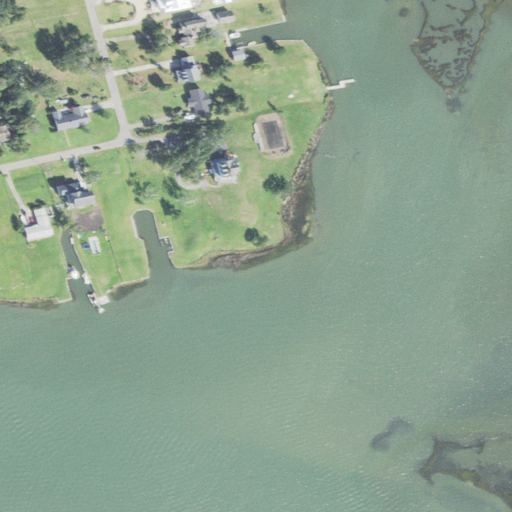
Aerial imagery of cape in North Carolina named Ennett Point containing open water, open development, low intensity development, herbaceous wetlands, grassland, barren land, and medium intensity development